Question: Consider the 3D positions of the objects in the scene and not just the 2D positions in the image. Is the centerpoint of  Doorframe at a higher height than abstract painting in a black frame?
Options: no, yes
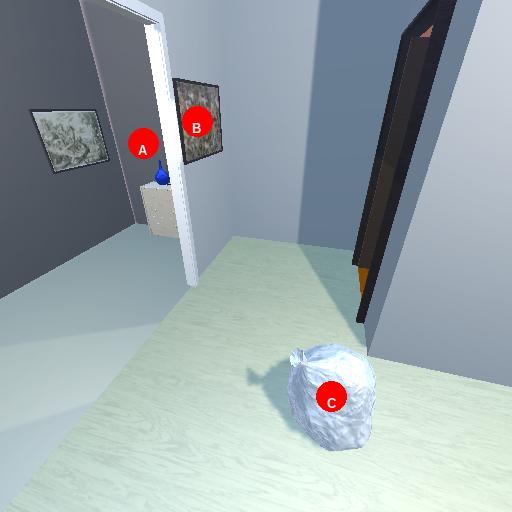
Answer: no